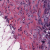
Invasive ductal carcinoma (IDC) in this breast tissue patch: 1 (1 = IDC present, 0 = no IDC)